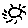
Label: sun